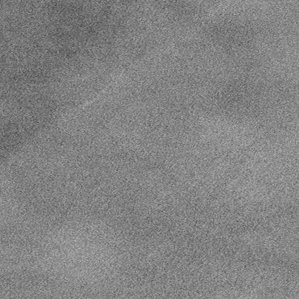
Label: frost